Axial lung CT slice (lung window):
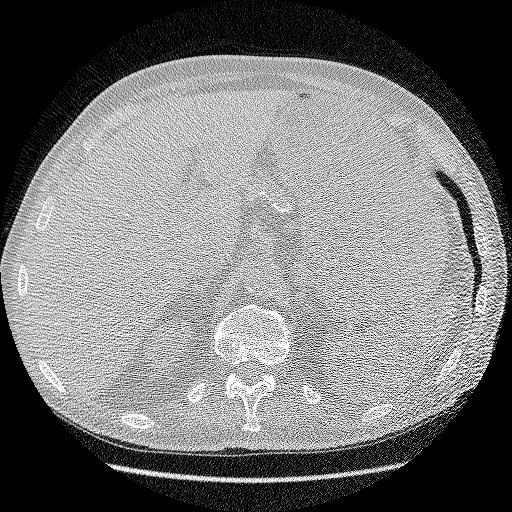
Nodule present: no